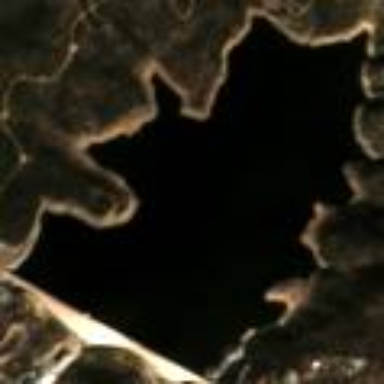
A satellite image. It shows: Reservoir of natural water.